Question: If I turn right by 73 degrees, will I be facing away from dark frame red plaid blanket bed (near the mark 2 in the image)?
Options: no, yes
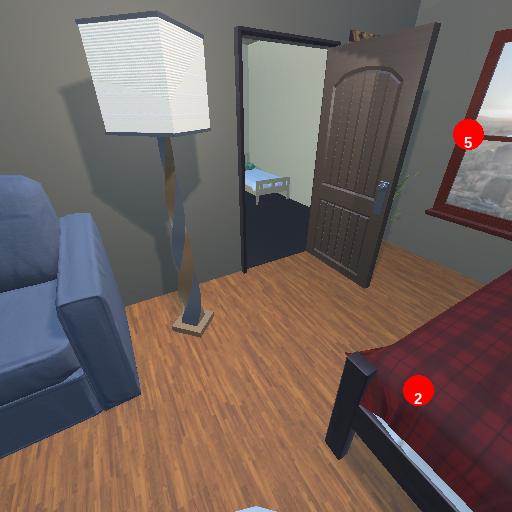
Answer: no